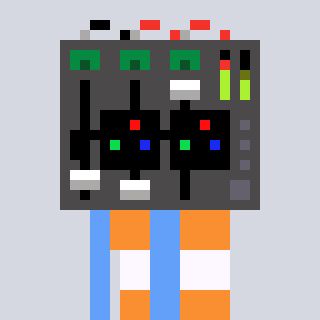
a pixel art character with square black sunglasses, a mixer-shaped head and a blue-colored body on a cool background